Question: While attempting to anchor an alert's 'popoverPresentationController' to a specific 'UICollectionViewCell', I discovered it would only anchor to the 'UINavigationController'.

What steps do I need to take in order to programmatically trigger this alert controller and anchor it to the user-selected cell?
'''
override func collectionView(_ collectionView: UICollectionView, didSelectItemAt indexPath: IndexPath) {
let selectedCell = collectionView.dequeueReusableCell(withReuseIdentifier: PersonCell.reuseIdentifier, for: indexPath)
let person = people[indexPath.item]
let alert = UIAlertController(title: nil, message: nil, preferredStyle: .actionSheet)
alert.addAction(UIAlertAction(title: "Delete", style: .destructive, handler: { ... }))
alert.addAction(UIAlertAction(title: "Rename", style: .default, handler: { ... }))
alert.addAction(UIAlertAction(title: "Cancel", style: .cancel))
alert.modalPresentationStyle = .popover
alert.popoverPresentationController?.sourceView = selectedCell
alert.popoverPresentationController?.sourceRect = CGRect(x: selectedCell.bounds.maxX, y: selectedCell.bounds.midY, width: 0, height: 0)
present(alert, animated: true)
}
'''
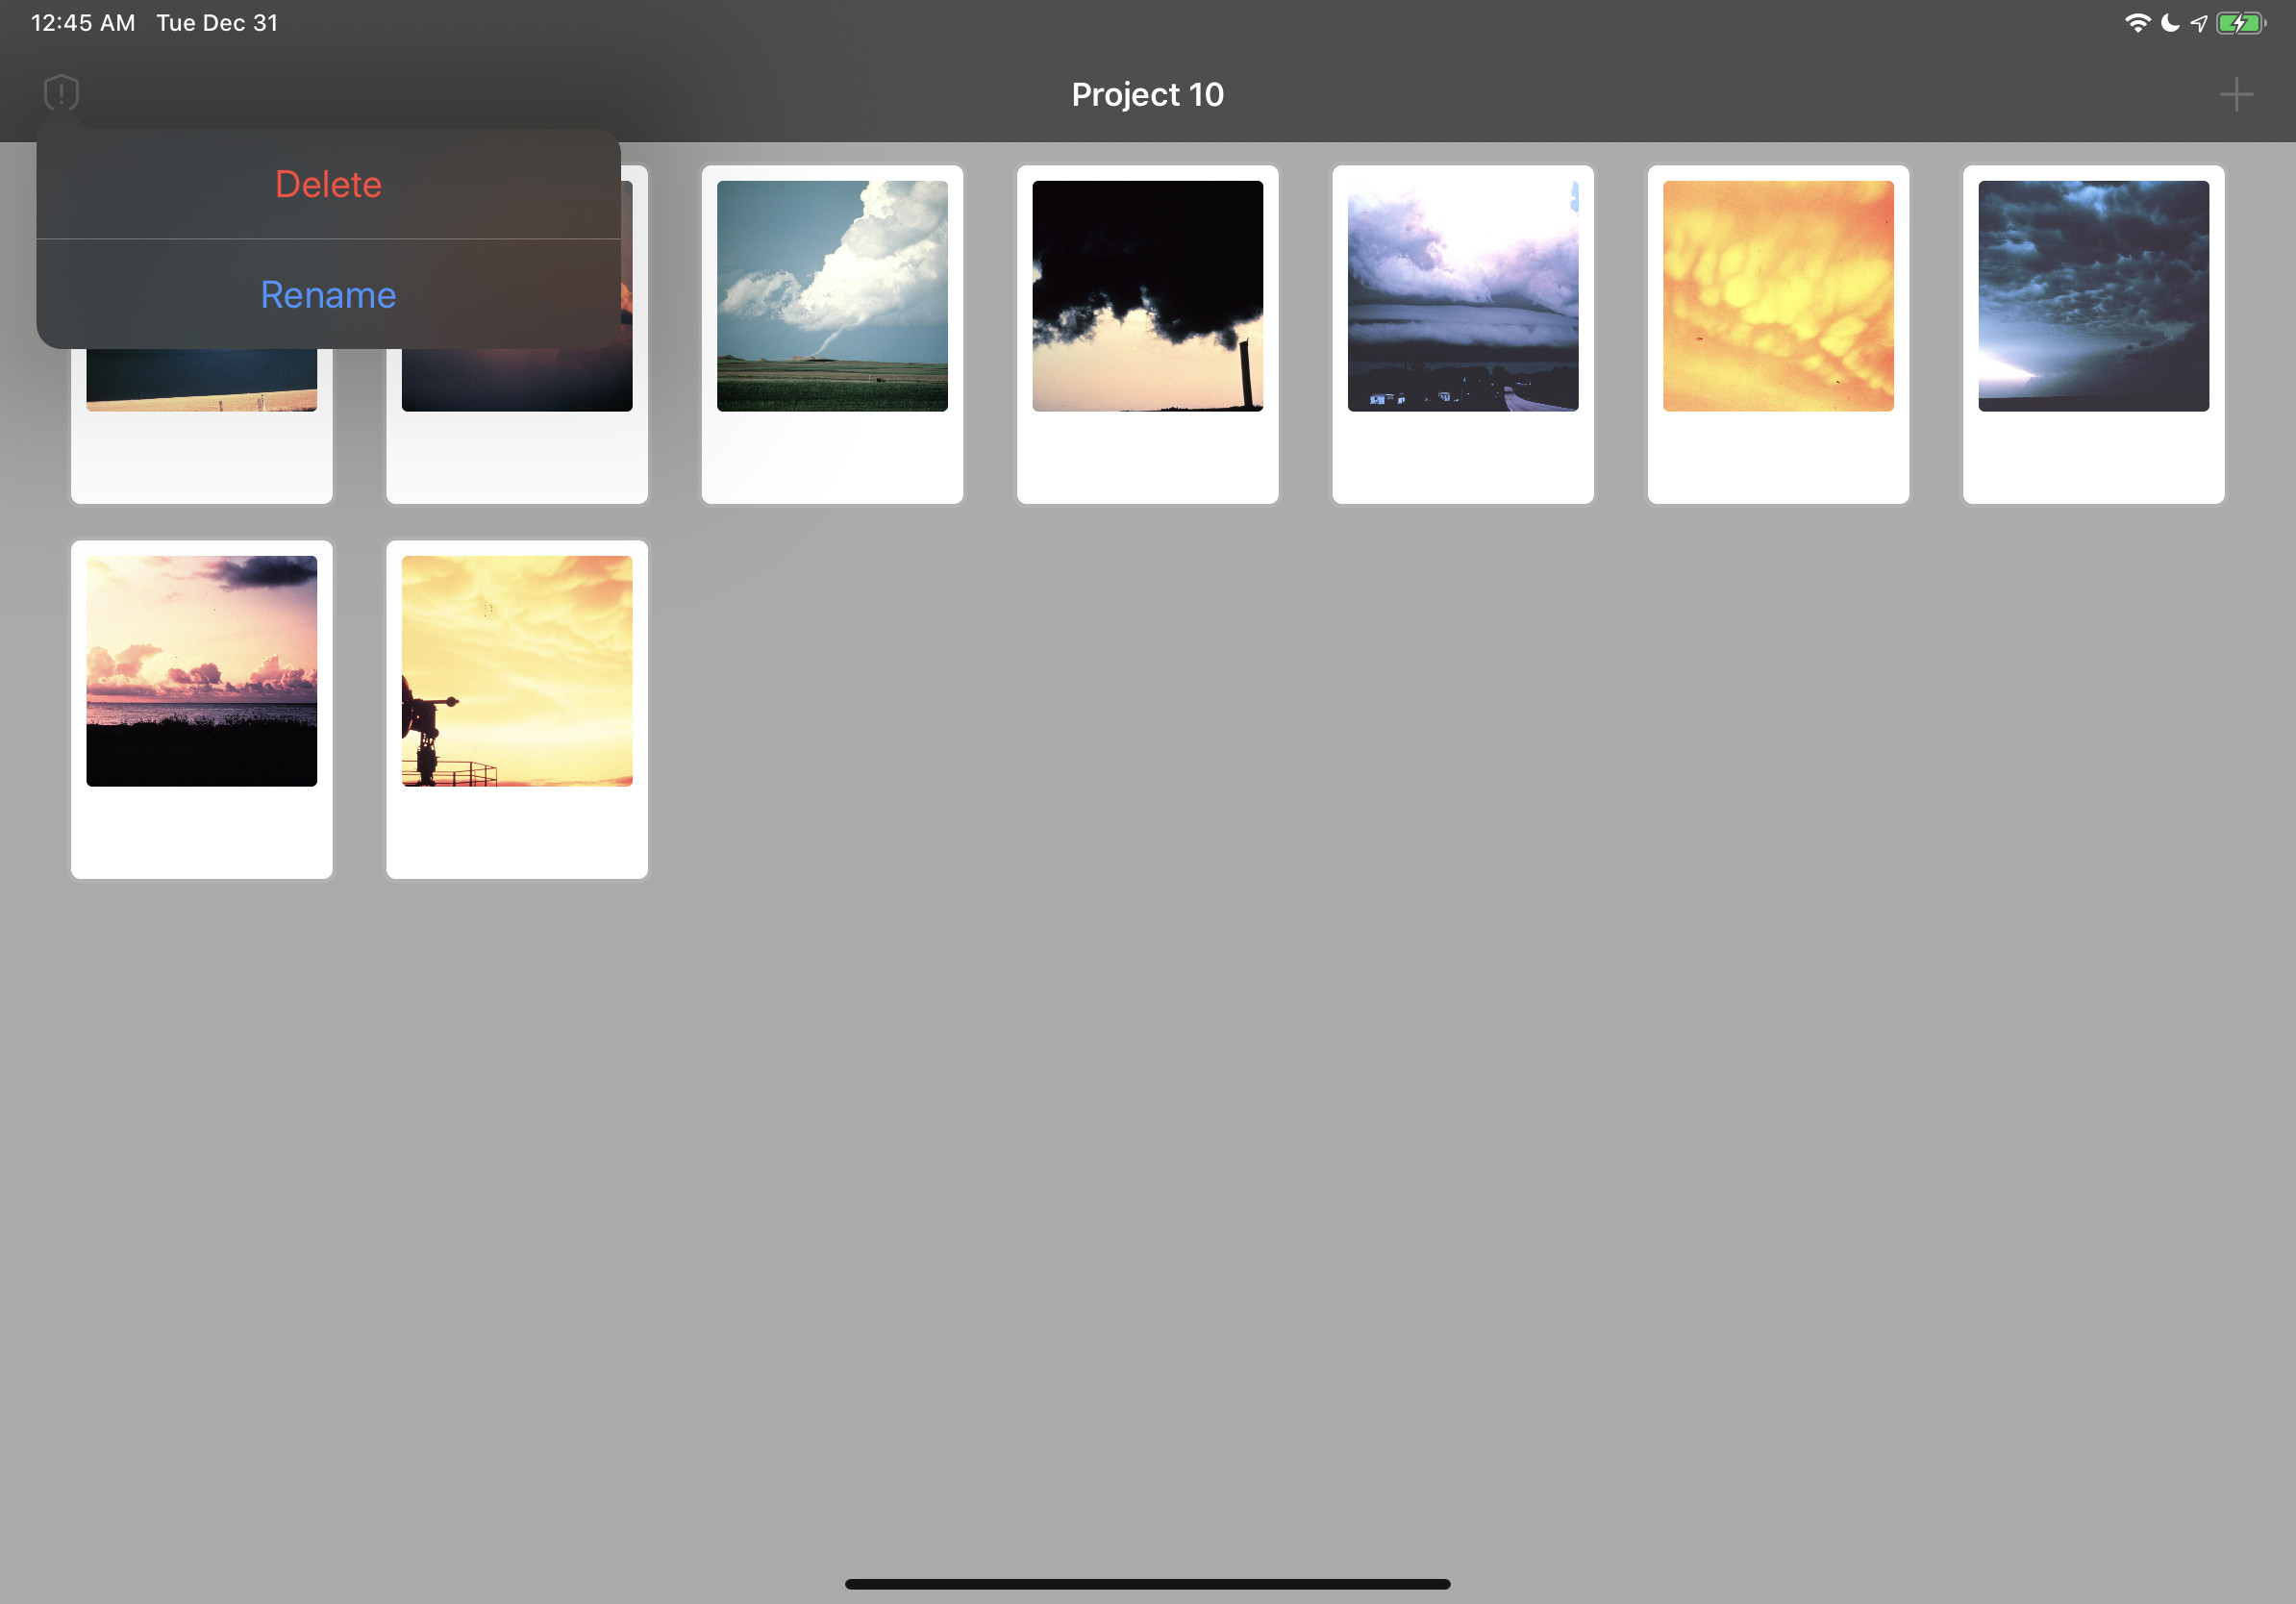
Answer: The problem with your code is that you are dequeuing a re-useable cell instead of getting the cell at position.'dequeueReusableCell' will create a new cell if it doesn't have a cached copy ready. In your case this is creating a cell with 'size zero' and 'frame zero (x = 0, y = 0)' so the pointer is pointing to that.
You should use 'collectionView.cellForItem(at: indexPath)' instead
So your final code will look something similar to below code
'''
if let selectedCell = collectionView.cellForItem(at: indexPath) {
let alert = UIAlertController(title: nil, message: nil, preferredStyle: .actionSheet)
alert.addAction(UIAlertAction(title: "Delete", style: .destructive, handler: { ... }))
alert.addAction(UIAlertAction(title: "Rename", style: .default, handler: { ... }))
alert.addAction(UIAlertAction(title: "Cancel", style: .cancel))
alert.modalPresentationStyle = .popover
alert.popoverPresentationController?.sourceView = selectedCell
alert.popoverPresentationController?.sourceRect = CGRect(x: selectedCell.bounds.midX, y: selectedCell.bounds.maxY, width: 0, height: 0)
present(alert, animated: true)
}
'''
Here is the output of
<URL>